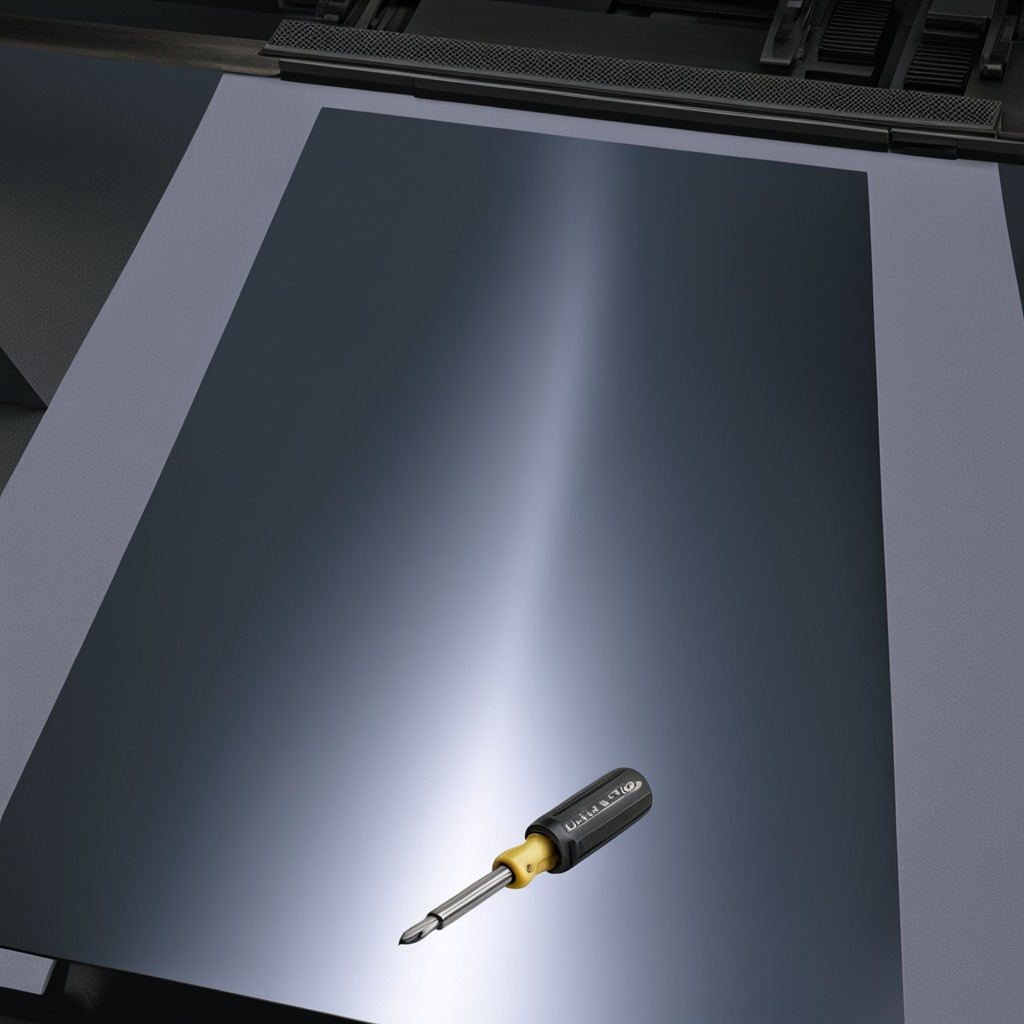
A screwdriver is lying on the tabletop.